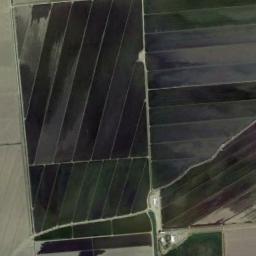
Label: rectangular_farmland